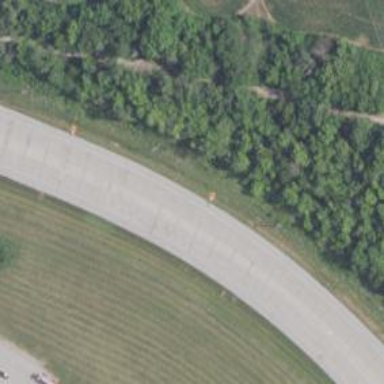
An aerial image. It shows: Secondary road with asphalt surface.